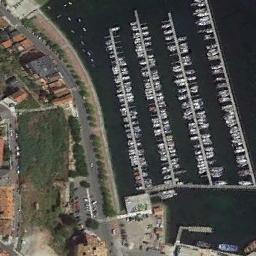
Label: harbor